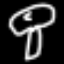
Label: mushroom